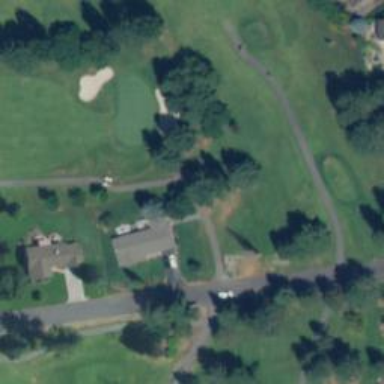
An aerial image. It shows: Service road designated as golf cart path.